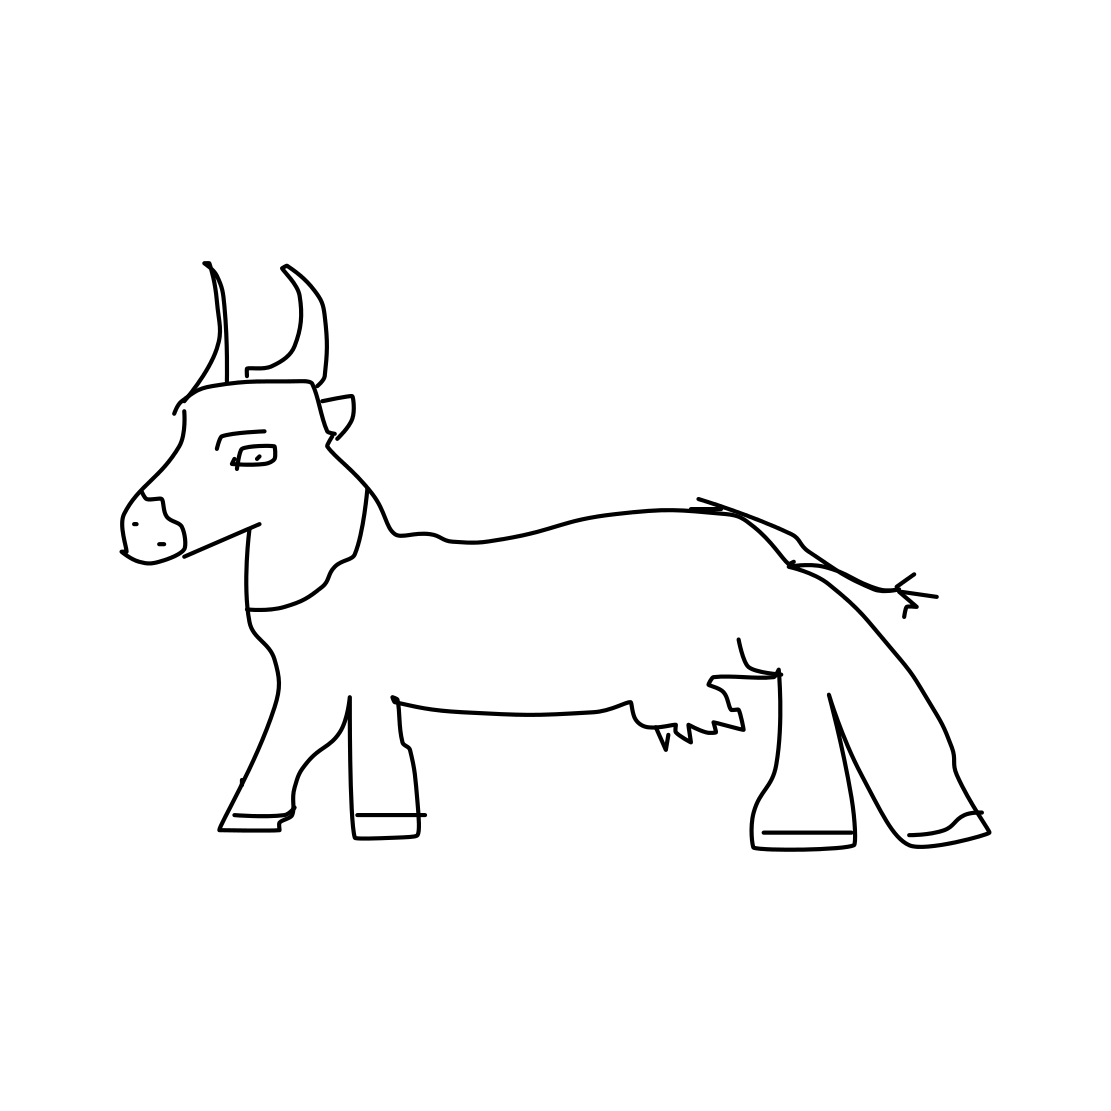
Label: cow